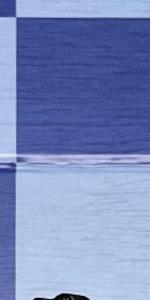
Label: Empty